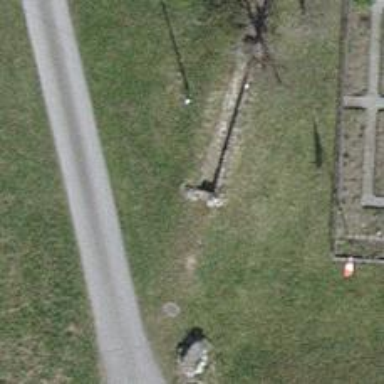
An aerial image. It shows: Culvert tunnel.